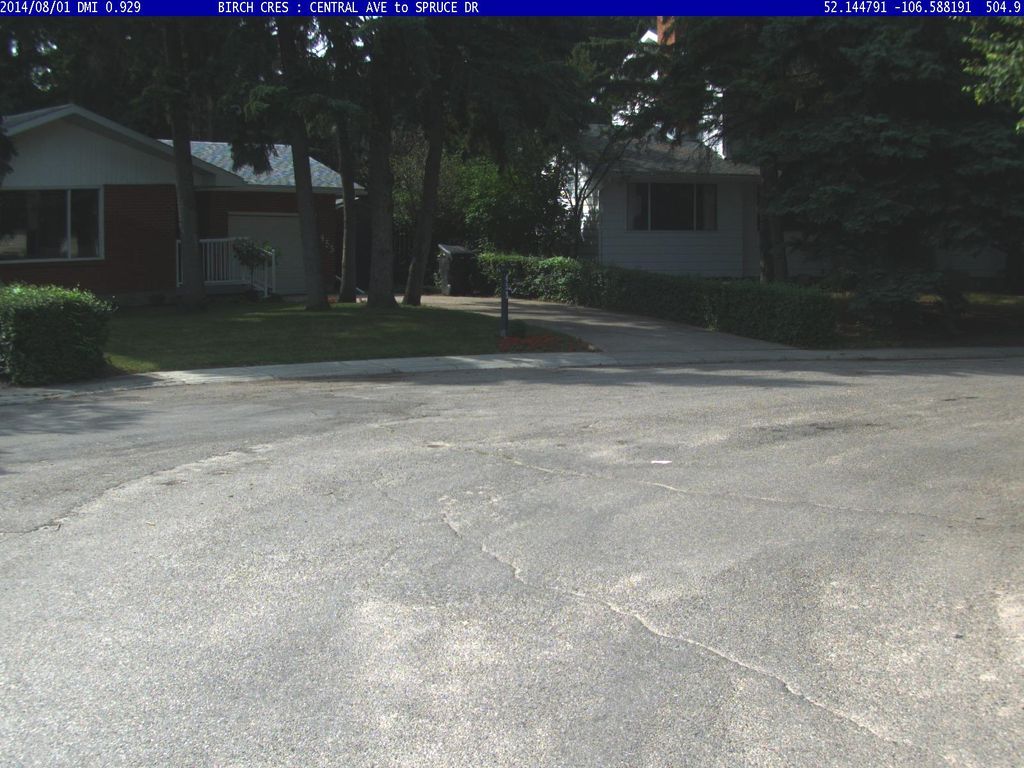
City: saskatoon